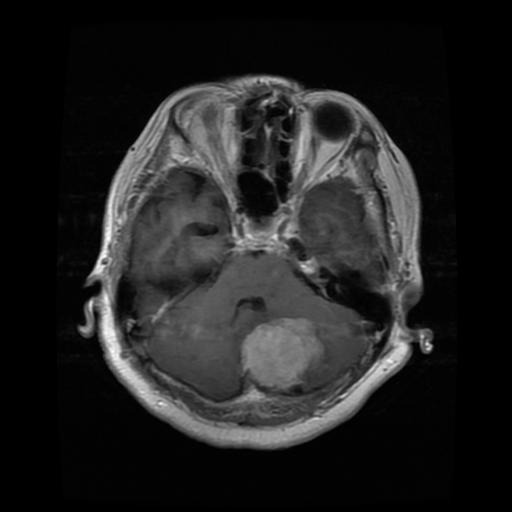
Label: meningioma